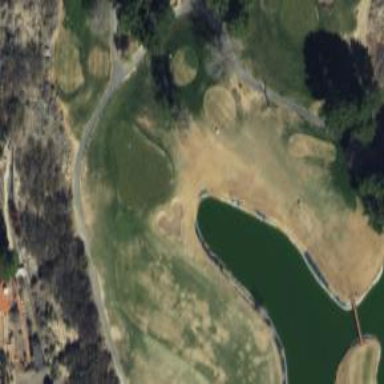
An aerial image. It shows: View of golf hole.